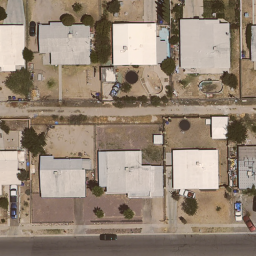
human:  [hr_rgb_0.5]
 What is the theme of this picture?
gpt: medium residential

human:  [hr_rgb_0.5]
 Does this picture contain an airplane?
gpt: no

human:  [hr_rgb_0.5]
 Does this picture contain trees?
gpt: yes

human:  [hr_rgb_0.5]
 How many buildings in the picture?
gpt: eight

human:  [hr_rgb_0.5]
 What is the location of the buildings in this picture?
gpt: up and bottom